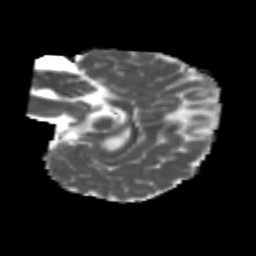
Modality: MD
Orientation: sagittal
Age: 7
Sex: male
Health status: healthy